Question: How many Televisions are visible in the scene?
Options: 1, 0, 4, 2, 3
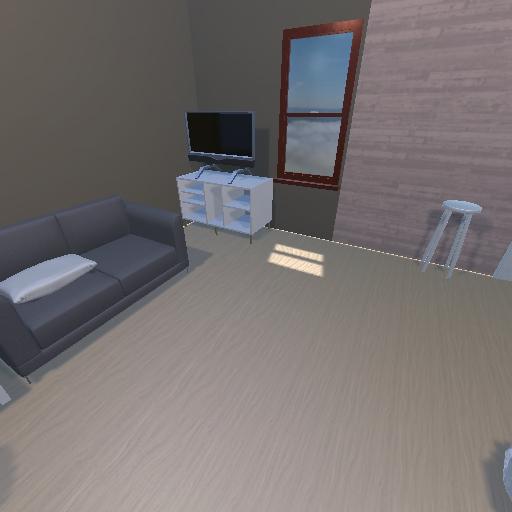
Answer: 1